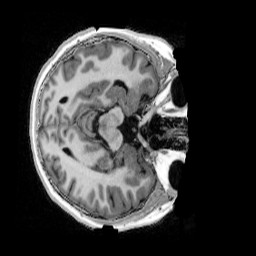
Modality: UNIT1_denoised
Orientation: axial
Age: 11
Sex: female
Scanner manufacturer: siemens
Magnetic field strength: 3 T
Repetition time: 4 s
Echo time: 0.00303 s